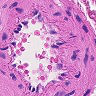
Metastatic tissue present: no